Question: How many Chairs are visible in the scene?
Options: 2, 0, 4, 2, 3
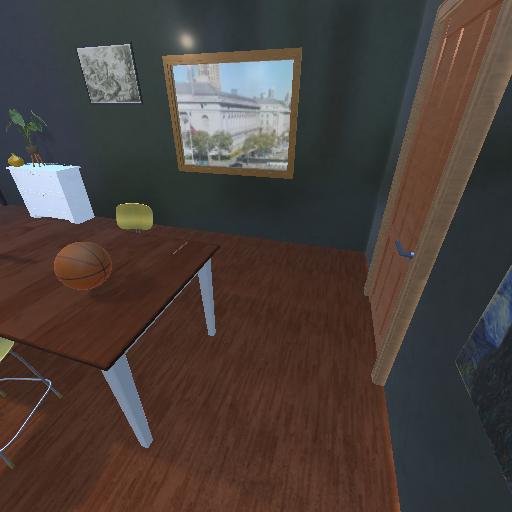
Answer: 2